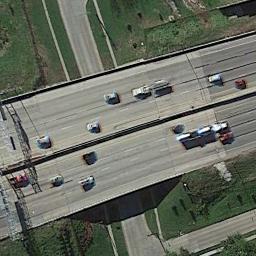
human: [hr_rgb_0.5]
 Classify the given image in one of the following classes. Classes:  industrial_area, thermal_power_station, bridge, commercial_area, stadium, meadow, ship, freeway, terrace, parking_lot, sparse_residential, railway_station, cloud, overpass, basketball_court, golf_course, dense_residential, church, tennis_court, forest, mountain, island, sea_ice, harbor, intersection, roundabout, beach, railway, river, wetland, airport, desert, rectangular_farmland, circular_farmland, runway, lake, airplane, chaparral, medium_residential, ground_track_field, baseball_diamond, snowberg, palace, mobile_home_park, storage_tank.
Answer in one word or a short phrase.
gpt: overpass